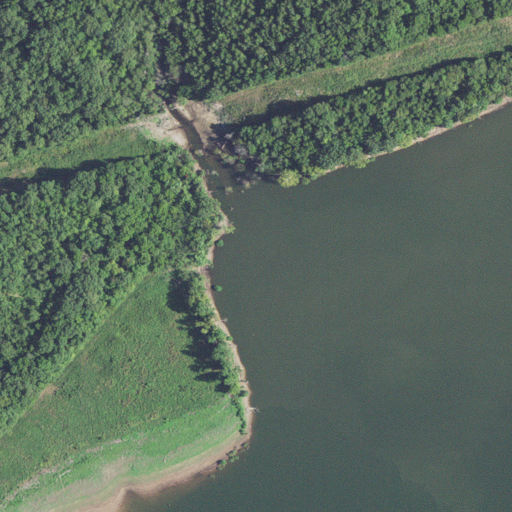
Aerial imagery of valley in Missouri named Cole Hollow containing deciduous forest, pasture, grassland, evergreen forest, open development, low intensity development, and medium intensity development